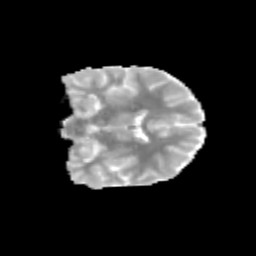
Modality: MD
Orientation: coronal
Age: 13
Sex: female
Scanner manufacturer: siemens
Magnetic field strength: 3 T
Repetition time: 3.8 s
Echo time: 0.07 s